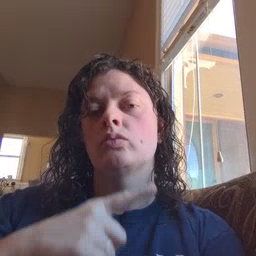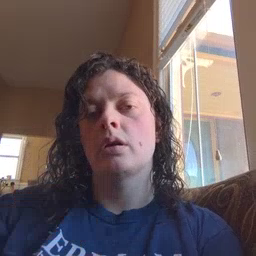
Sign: dry